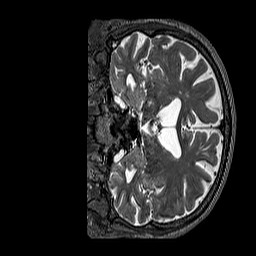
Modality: T2w
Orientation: coronal
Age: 64
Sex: male
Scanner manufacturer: siemens
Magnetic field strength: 3 T
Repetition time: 3.2 s
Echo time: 0.567 s